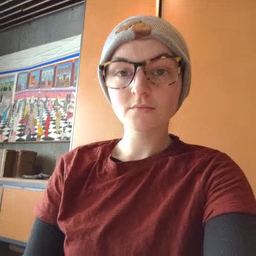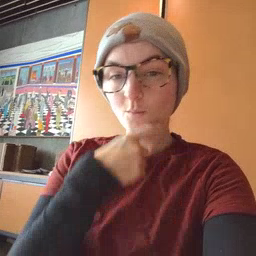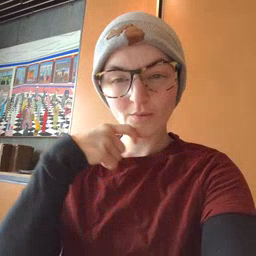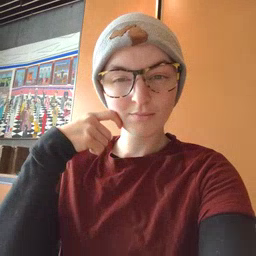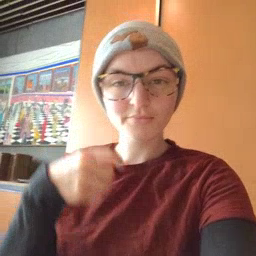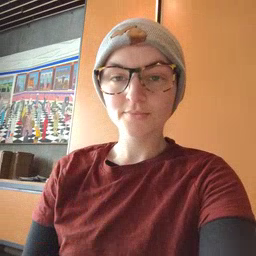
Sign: dry